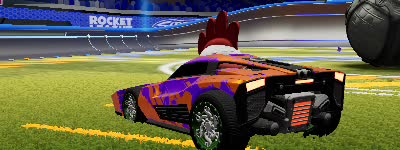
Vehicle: breakout